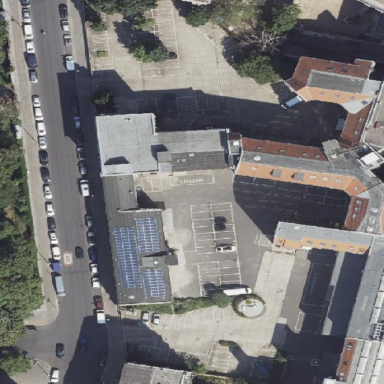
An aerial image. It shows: Commercial building.